Question: i have an assignment for Programming class.
i have finished 80 percent of it, i am not able to complete the last part.

We have to find the distance between the shore and the boat(Point C) And Coordinates Of The Boat (Point C).
We are given (X,Y) coordinates And Angles of Points A and B.
Given A(76,316) B(57,516) Angle A = 17deg and B = 17deg Angle.
So Far i found AB= 200.9 AC= 105.04 BC = 105.04 C = 146deg And the distance between the shore and the boat d = 30.71.
I tried everything but i am not able to find the Coordinates of Point C (Boat).
The Output is also Given : d = 30.71, Coordinates of C = C(97.07,418.90)
Please help me to find coordinates of Point C.
'''
#include <stdio.h>
#include <math.h>
float radian(int degree);
float get_watchtowers_distance(int x1,int y1,int x2,int y2);
float get_boat_distance(float d,int alpha,int beta);
int main(){
get_watchtowers_distance(76,316,57,516);
get_boat_distance(200.90,17,17);
}
float radian(int degree){
return degree * (M_PI/180);
}
float get_watchtowers_distance(int x1,int y1,int x2,int y2){
return sqrtf(powf(x2-x1,2.0f)+powf(y2-y1,2.0f));
}
float get_boat_distance(float d,int alpha,int beta){
float a,b,c = 180 - (float)alpha - (float)beta;
a = (float)radian(alpha);
b = (float)radian(beta);
c = (float)radian(c);
printf("%.2f %.2f %.2f
",a,b,c);
float B,A = d*sinf(a)/sinf(c);
B = d*sinf(b)/sinf(c);
float dist,area = 1.0f/2.0f*A*B*sinf(c);
dist = 2*area/d;
printf("AC Distance : %.2f , BC distance : %.2f
",A,B);
printf("Boat Distance : %.2f
", dist);
return dist;
}
'''
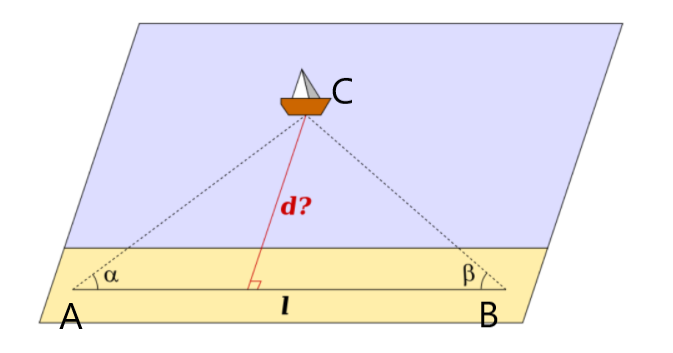
Answer: There you go I have written some code for your question..
'''
float get_coordinates(int x1, int y1, int x2, int y2, float alpha, float beta){
float a_angle_alpha, b_angle_beta, c_angle_delta;
c_angle_delta = 180 - (float)alpha - (float)beta;
printf("Alpha Angle in Degrees = %.2f
Beta Angle in Degrees = %.2f
Delta Angle in Degrees = %.2f
", alpha, beta, c_angle_delta);
a_angle_alpha = (float)radian(alpha);
b_angle_beta = (float)radian(beta);
c_angle_delta = (float)radian(c_angle_delta);
printf("Alpha in radiance: %.2f
Beta in radiance: %.2f
Delta in radiance: %.2f
", a_angle_alpha, b_angle_beta, c_angle_delta);
int u, v;
float d;
u = x2 - x1;
v = y2 -y1;
printf("u = %.d
v = %.d
", u, v);
float d1_distance_AB, d2_distance_BC, d3_distance_AC;
d1_distance_AB = sqrtf((u*u)+ (v*v));
d2_distance_BC = d1_distance_AB*sinf(b_angle_beta)/sinf(c_angle_delta);
d3_distance_AC = d1_distance_AB*sinf(a_angle_alpha)/sinf(c_angle_delta);
printf("Distance between A and B: %.2f
Distance between B and C: %.2f
Distance between A and C: %.2f
",d1_distance_AB, d2_distance_BC, d3_distance_AC);
float RHS1, RHS2;
float x3, y3;
RHS1 = ((x1 * u) + (y1 * v) + (d2_distance_BC * d1_distance_AB * cosf(a_angle_alpha)));
RHS2 = ((y2 * u) - (x2 * v) - (d2_distance_BC * d1_distance_AB * sinf(a_angle_alpha)));
x3 = ((1 / (d1_distance_AB * d1_distance_AB)) * ((u * RHS1) - (v * RHS2)));
y3 = ((1 / (d1_distance_AB * d1_distance_AB)) * ((v * RHS1) + (u * RHS2)));
printf("Coordinates of Boat at point C is = %.2f:%.2f (x:y)", x3, y3);
float coordinates[2] = {x3,y3};
return coordinates;
}
'''
'''
#include <stdio.h>
#include <math.h>
float radian(int degree);
float get_watchtowers_distance(int x1,int y1,int x2,int y2);
float get_boat_distance(float d,int alpha,int beta);
float get_coordinates(int x1, int y1, int x2, int y2, float alpha, float beta);
int main(){
get_watchtowers_distance(76,316,57,516);
get_boat_distance(200.90,17,17);
get_coordinates(76,316,57,516,17,17);
}
float radian(int degree){
return degree * (M_PI/180);
}
float get_watchtowers_distance(int x1,int y1,int x2,int y2){
return sqrtf(powf(x2-x1,2.0f)+powf(y2-y1,2.0f));
}
float get_boat_distance(float d,int alpha,int beta){
float a,b,c = 180 - (float)alpha - (float)beta;
a = (float)radian(alpha);
b = (float)radian(beta);
c = (float)radian(c);
printf("%.2f %.2f %.2f
", a, b, c);
float B,A = d*sinf(a)/sinf(c);
B = d*sinf(b)/sinf(c);
float dist,area = 1.0f/2.0f*A*B*sinf(c);
dist = 2*area/d;
printf("AC Distance : %.2f , BC distance : %.2f
",A,B);
printf("Boat Distance : %.2f
", dist);
return dist;
}
float get_coordinates(int x1, int y1, int x2, int y2, float alpha, float beta){
float a_angle_alpha, b_angle_beta, c_angle_delta;
c_angle_delta = 180 - (float)alpha - (float)beta;
printf("Alpha Angle in Degrees = %.2f
Beta Angle in Degrees = %.2f
Delta Angle in Degrees = %.2f
", alpha, beta, c_angle_delta);
a_angle_alpha = (float)radian(alpha);
b_angle_beta = (float)radian(beta);
c_angle_delta = (float)radian(c_angle_delta);
printf("Alpha in radiance: %.2f
Beta in radiance: %.2f
Delta in radiance: %.2f
", a_angle_alpha, b_angle_beta, c_angle_delta);
int u, v;
float d;
u = x2 - x1;
v = y2 -y1;
printf("u = %.d
v = %.d
", u, v);
float d1_distance_AB, d2_distance_BC, d3_distance_AC;
d1_distance_AB = sqrtf((u*u)+ (v*v));
d2_distance_BC = d1_distance_AB*sinf(b_angle_beta)/sinf(c_angle_delta);
d3_distance_AC = d1_distance_AB*sinf(a_angle_alpha)/sinf(c_angle_delta);
printf("Distance between A and B: %.2f
Distance between B and C: %.2f
Distance between A and C: %.2f
",d1_distance_AB, d2_distance_BC, d3_distance_AC);
float RHS1, RHS2;
float x3, y3;
RHS1 = ((x1 * u) + (y1 * v) + (d2_distance_BC * d1_distance_AB * cosf(a_angle_alpha)));
RHS2 = ((y2 * u) - (x2 * v) - (d2_distance_BC * d1_distance_AB * sinf(a_angle_alpha)));
x3 = ((1 / (d1_distance_AB * d1_distance_AB)) * ((u * RHS1) - (v * RHS2)));
y3 = ((1 / (d1_distance_AB * d1_distance_AB)) * ((v * RHS1) + (u * RHS2)));
printf("Coordinates of Boat at point C is = %.2f:%.2f (x:y)", x3, y3);
float coordinates[2] = {x3,y3};
return coordinates;
}
'''
'''
0.30 0.30 2.55
AC Distance : 105.04 , BC distance : 105.04
Boat Distance : 30.71
Alpha Angle in Degrees = 17.00
Beta Angle in Degrees = 17.00
Delta Angle in Degrees = 146.00
u = -19
v = 200
Distance between A and B: 200.90
Distance between B and C: 105.04
Distance between A and C: 105.04
Coordinates of Boat at point C is = 97.07:418.90 (x:y)
'''